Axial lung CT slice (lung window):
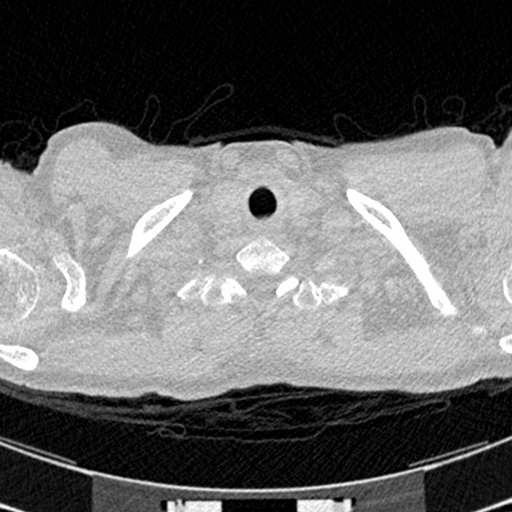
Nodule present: no